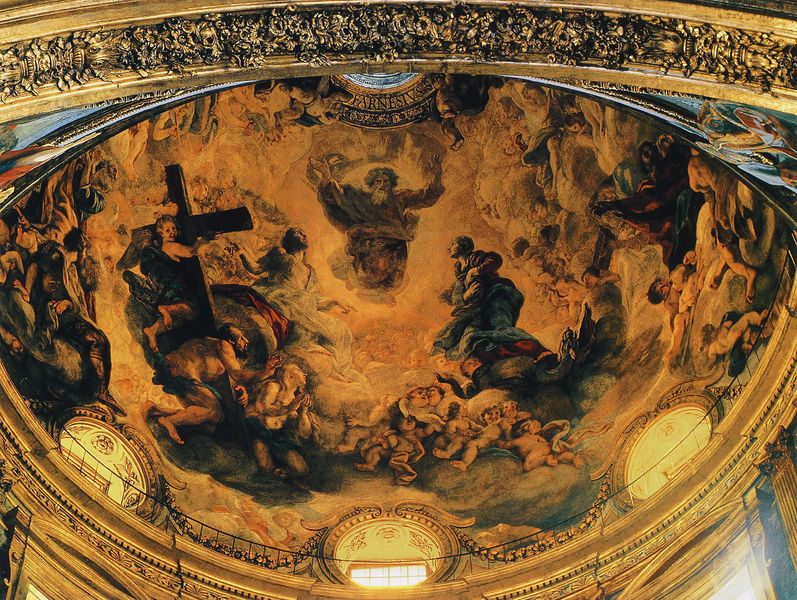
Titel: Deckengemälde “Duplex Intercessio” in der Kuppel von Il Gesù in Rom
Künstler: Giovanni Battista Gaulli
Standort: Rom, Il Gesù (EU - I - Latium)
Schlagwörter: flügel, gott, himmel, wolken, fenster, dach, gebäude, kirche, gold, decke, oval, engel, schrift, kuppel, stuck, nackte, gewölbe, kreuz, girlanden, fresko, putten, auferstehung, deckenmalerei, kirchenfenster, farnesius, frnster